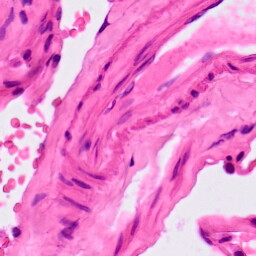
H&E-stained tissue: Lung